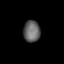
Tissue: lung
Cell type: Epithelial cells
Senescence score: 0.2419
Nuclear area (px): 356
Mean DAPI intensity: 98.862